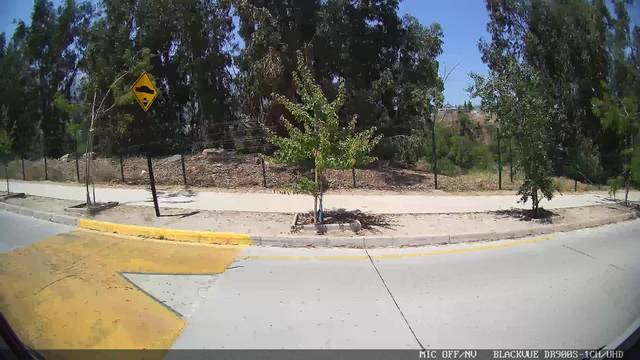
Region: Chile
Coordinates: -33.515, -70.526